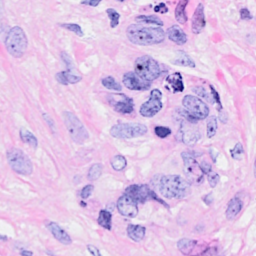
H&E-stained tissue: Breast